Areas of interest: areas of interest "Dream Garden"
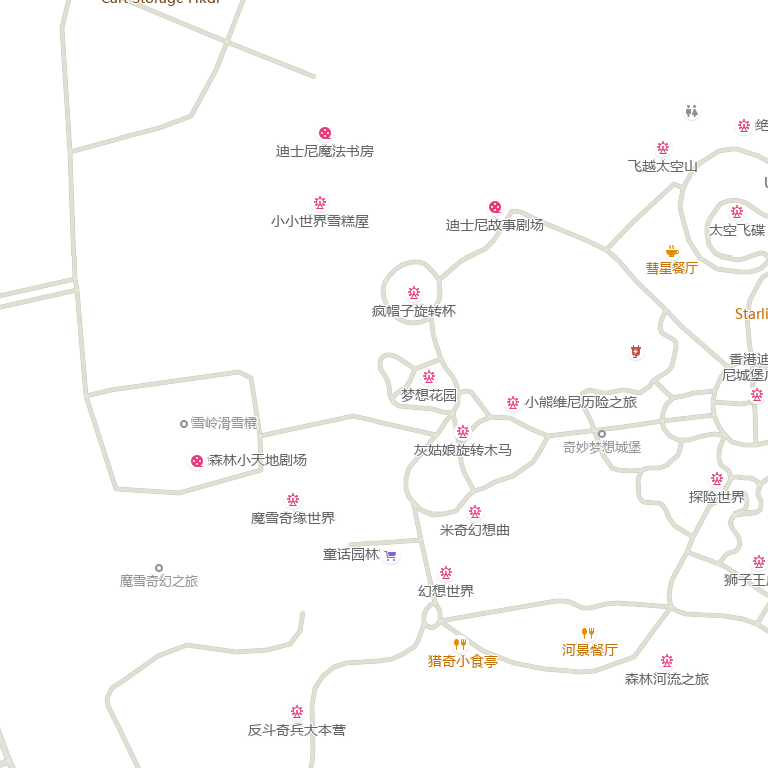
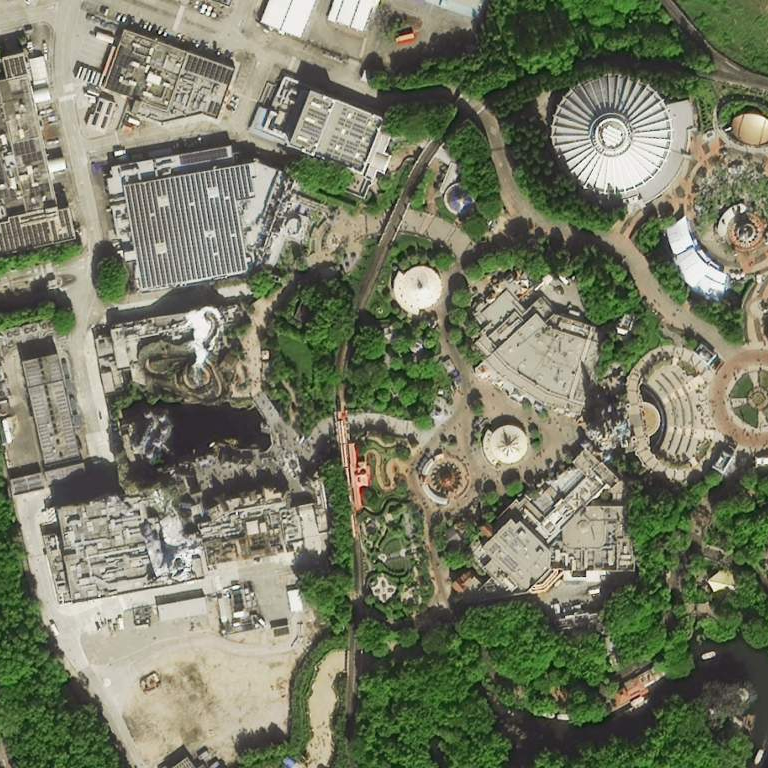